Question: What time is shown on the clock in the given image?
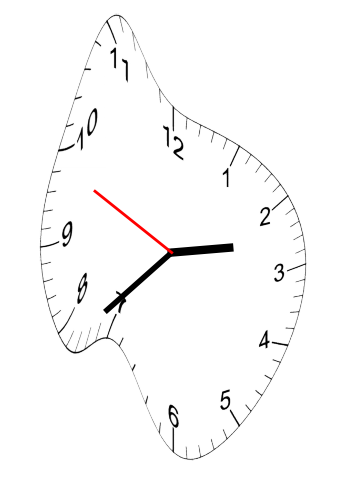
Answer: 02:37:49